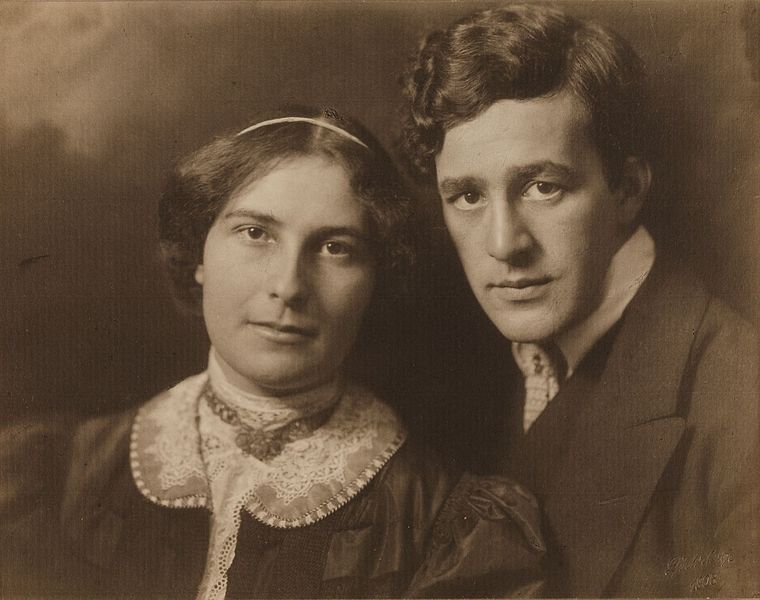
Titel: Dr. Emil Ludwig und Frau
Künstler: Minya Diez-Dührkoop
Standort: Hamburg
Institution: Museum für Kunst und Gewerbe Hamburg
Schlagwörter: mann, frau, paar, person, papier, dichter, foto, fotografie, photographie, doppelbildnis, doppelportrait, schriftsteller, autor, photo, karton, ehe, lichtbild, historische, bildwerke, angewandte und bildende kunst, hessische systematik, persönlichkeit, porträtfotografie, porträtphotographie, platindruck, platinotypie, doppelporträt, verheiratetes paar, matrimonium, ehestand, getont